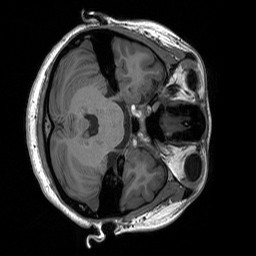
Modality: T1w
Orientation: axial
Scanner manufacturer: siemens
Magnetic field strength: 3 T
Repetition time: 1.76 s
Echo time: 0.0022 s